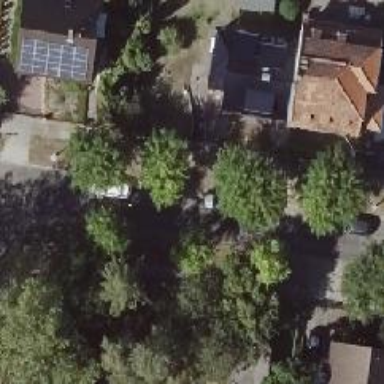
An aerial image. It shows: Beautiful avenue lined with deciduous broadleaved trees.